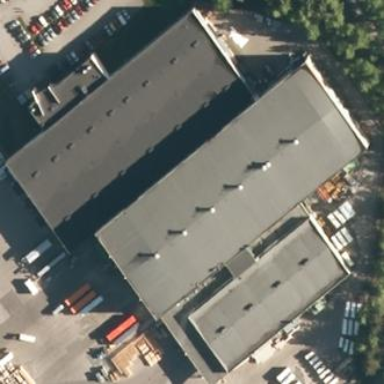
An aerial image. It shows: Manufacturing building.